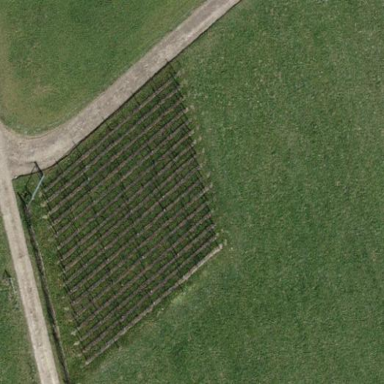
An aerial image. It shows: Beautiful vineyard in the countryside.